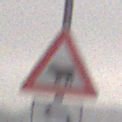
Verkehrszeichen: ViehtriebRechts
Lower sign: RichtungsangabeDurchPfeile2
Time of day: Midday
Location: Outdoor (Nature)
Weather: Overcast
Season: Winter
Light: Natural